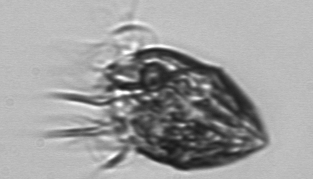
Label: Strombidium_morphotype1